Field crop: maize
Growth stage: 2
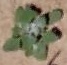
Species: chenopodium